Question: I'm trying to create a 'VideoPlayer'. I'd like the user to have an immersive experience, with the option to use the 'NavigationBar' upon user tap.
'''
void showNavBar() {
activity.getWindow().getDecorView().setSystemUiVisibility(
View.SYSTEM_UI_FLAG_LAYOUT_STABLE
| View.SYSTEM_UI_FLAG_LAYOUT_HIDE_NAVIGATION
| View.SYSTEM_UI_FLAG_LAYOUT_FULLSCREEN
| View.SYSTEM_UI_FLAG_IMMERSIVE
}
void hideNavBar() {
activity.getWindow().getDecorView().setSystemUiVisibility(
View.SYSTEM_UI_FLAG_LAYOUT_STABLE
| View.SYSTEM_UI_FLAG_LAYOUT_HIDE_NAVIGATION
| View.SYSTEM_UI_FLAG_LAYOUT_FULLSCREEN
| View.SYSTEM_UI_FLAG_HIDE_NAVIGATION
| View.SYSTEM_UI_FLAG_FULLSCREEN
| View.SYSTEM_UI_FLAG_IMMERSIVE
}
'''
this is great, but now I want a 'ProgressBar'. This 'ProgressBar' will only display when the 'NavigationBar' is visible. The problem now, is the 'NavigationBar' covers the end of the 'ProgressBar'. To solve this problem, I'd like the 'ProgressBar' to fill the screen as if the NavBar were present, but still retain the ability to hide the 'NavigationBar' (thus hiding the ProgressBar in the process).
The YouTube app has a great example of this:

Notice the 'ProgressBar' understands where to stop in the bottom right corner. How do I get my 'ProgressBar' to do the same?
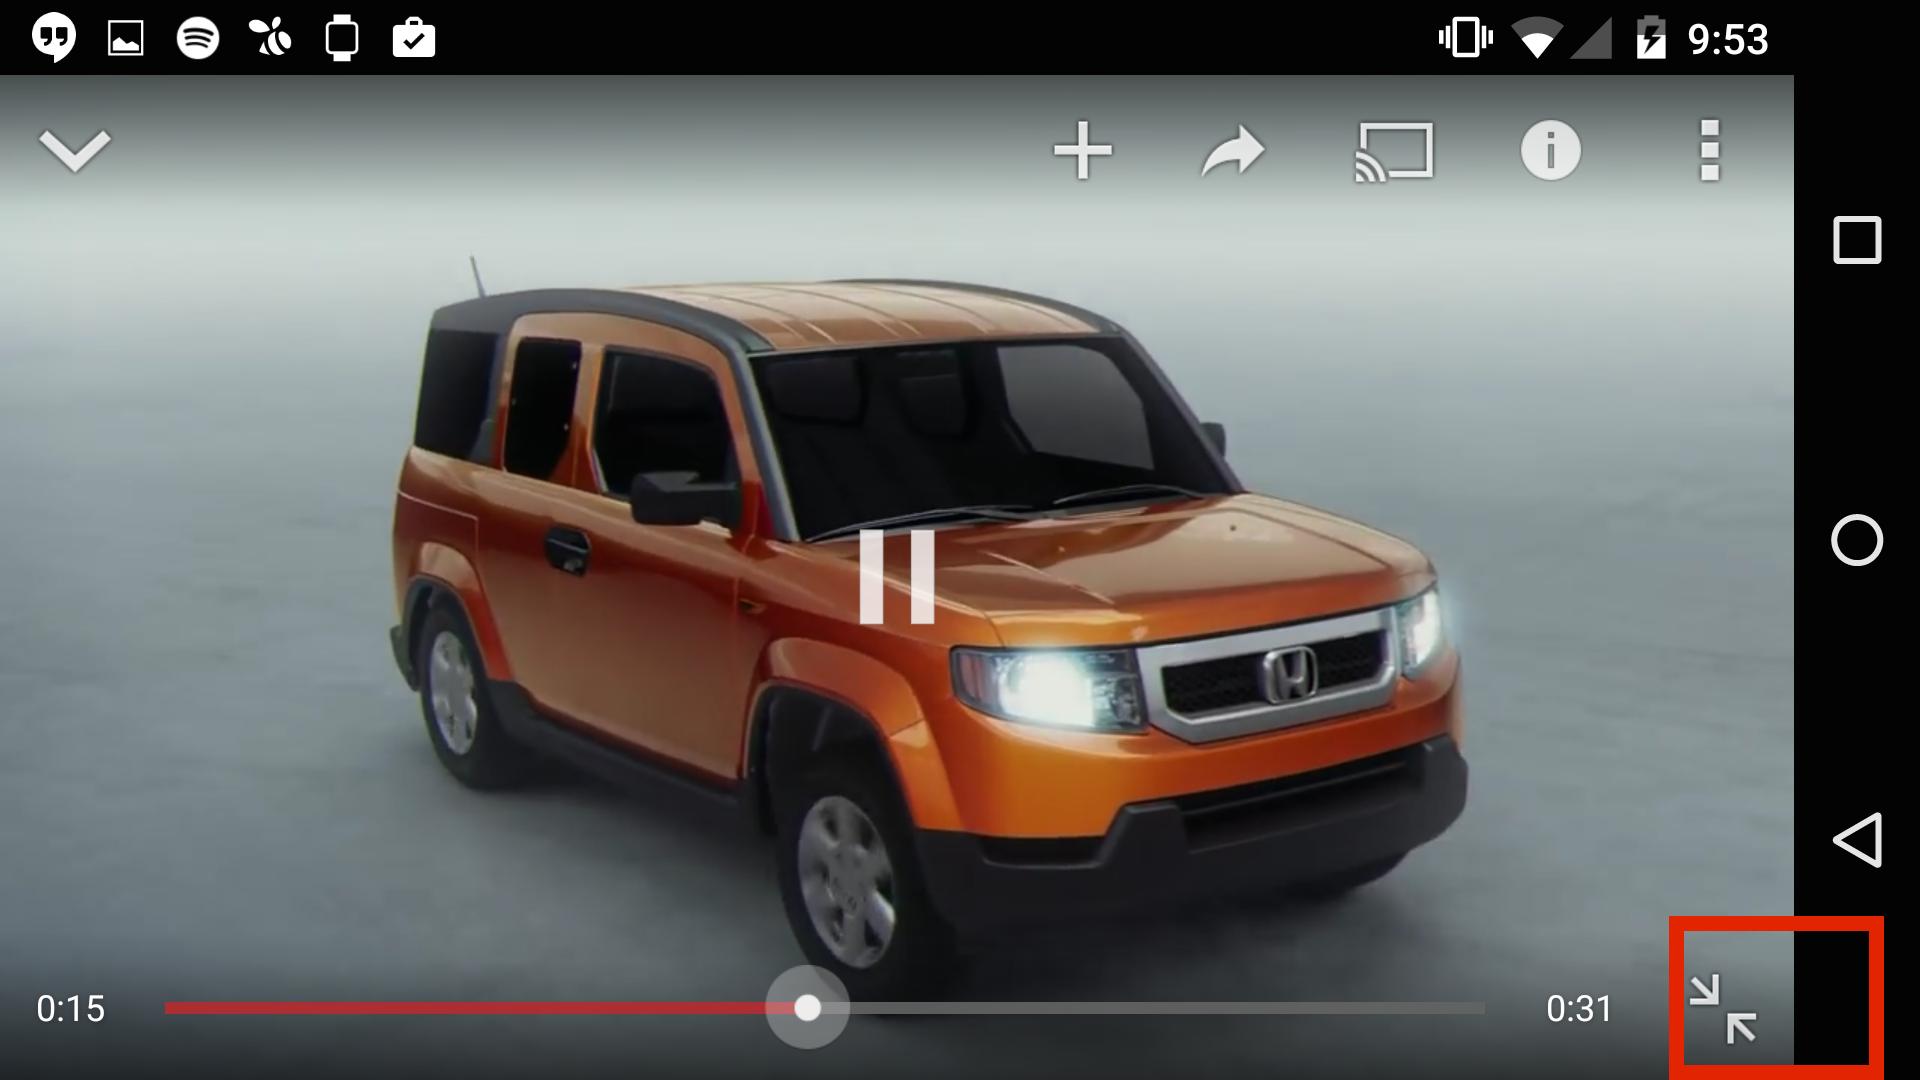
Answer: This will offset your view to account for the NavBar. It's a lengthy response to account for the fragmented behavior of NavBar on different devices.
'''
private static final int ACCOMMODATE_RIGHT = 0b01;
private static final int ACCOMMODATE_BOTTOM = 0b10;
private void prepareNavBar() {
// the progressBar is a good example to use ACCOMODATE_RIGHT | ACCOMODATE_BOTTOM because it touches the bottom and right sides
setViewToAccommodateNavBar((FrameLayout.LayoutParams) footerView.getLayoutParams(), ACCOMMODATE_RIGHT | ACCOMMODATE_BOTTOM);
// the header in the screenshot is a good example to use ACCOMODATE_RIGHT because it only touches the right side
setViewToAccommodateNavBar((FrameLayout.LayoutParams) headerView.getLayoutParams(), ACCOMMODATE_RIGHT);
}
// assumes FrameLayout parent, you can easily extend for other ViewGroups
private void setViewToAccommodateNavBar(FrameLayout.LayoutParams layoutParams, int accommodatingFlag) {
Activity activity = getActivity();
// if navBar does not exist, then we are done because the margins do not need change.
if (!hasNavBar(activity))
return;
// extract flags specified by caller
boolean accommodateRight = (accommodatingFlag & ACCOMMODATE_RIGHT) != 0;
boolean accommodateBottom = (accommodatingFlag & ACCOMMODATE_BOTTOM) != 0;
// these are the only margins that will be affected (NavBar only appears on the bottom or the right)
int rightMargin = layoutParams.rightMargin;
int bottomMargin = layoutParams.bottomMargin;
// if NavBar is on the bottom, then alter bottomMargin. otherwise alter rightMargin
if (isNavBarOnBottom(mContext)) {
if (!accommodateBottom)
return;
boolean isPortrait = mContext.getResources().getConfiguration().orientation == Configuration.ORIENTATION_PORTRAIT;
String navBarHeightIdName = isPortrait ? "navigation_bar_height" : "navigation_bar_height_landscape";
// it's not public so we resort to reflection.
int resourceId = mContext.getResources().getIdentifier(navBarHeightIdName, "dimen", "android");
if (resourceId > 0) {
bottomMargin += mContext.getResources().getDimensionPixelSize(resourceId);
}
} else {
if (!accommodateRight)
return;
int resourceId = mContext.getResources().getIdentifier("navigation_bar_width", "dimen", "android");
if (resourceId > 0) {
rightMargin += mContext.getResources().getDimensionPixelSize(resourceId);
}
}
// finally, set the margins of your layout.
layoutParams.setMargins(layoutParams.leftMargin, layoutParams.topMargin, rightMargin, bottomMargin);
}
// http://stackoverflow.com/a/300<PHONE> (my version is slightly modified.)
public static boolean isNavBarOnBottom(Activity activity) {
Point size = new Point();
activity.getWindowManager().getDefaultDisplay().getSize(size);
if ((size.x == size.y)) return true;
if (activity.getResources().getConfiguration().smallestScreenWidthDp >= 600)) return true;
return size.x < size.y;
}
// http://stackoverflow.com/questions/<PHONE>/check-for-navigation-bar
public static boolean hasNavBar() {
boolean hasMenuKey = ViewConfiguration.get(context).hasPermanentMenuKey();
boolean hasBackKey = KeyCharacterMap.deviceHasKey(KeyEvent.KEYCODE_BACK);
return !hasMenuKey && !hasBackKey
}
'''
, first determine your view's navBar accommodations. You can do this by asking yourself, 'does the view touch the right or bottom edge of the screen?' and use the flags accordingly. Then call setViewToAccommodateNavBar. This will add margins to your view's parent taking into account devices with NavBars on either the right or bottom, as well as devices that do not have a NavBar.
prepareNavBar() should be called before the views get drawn eg: onCreate or onCreateView